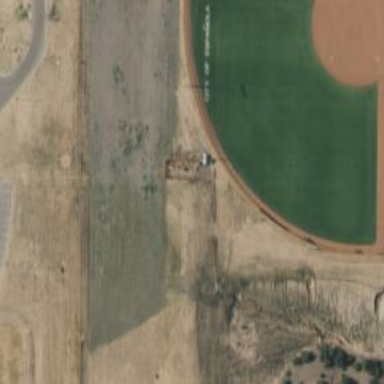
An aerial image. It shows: Baseball pitch for leisure land activities.